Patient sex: M
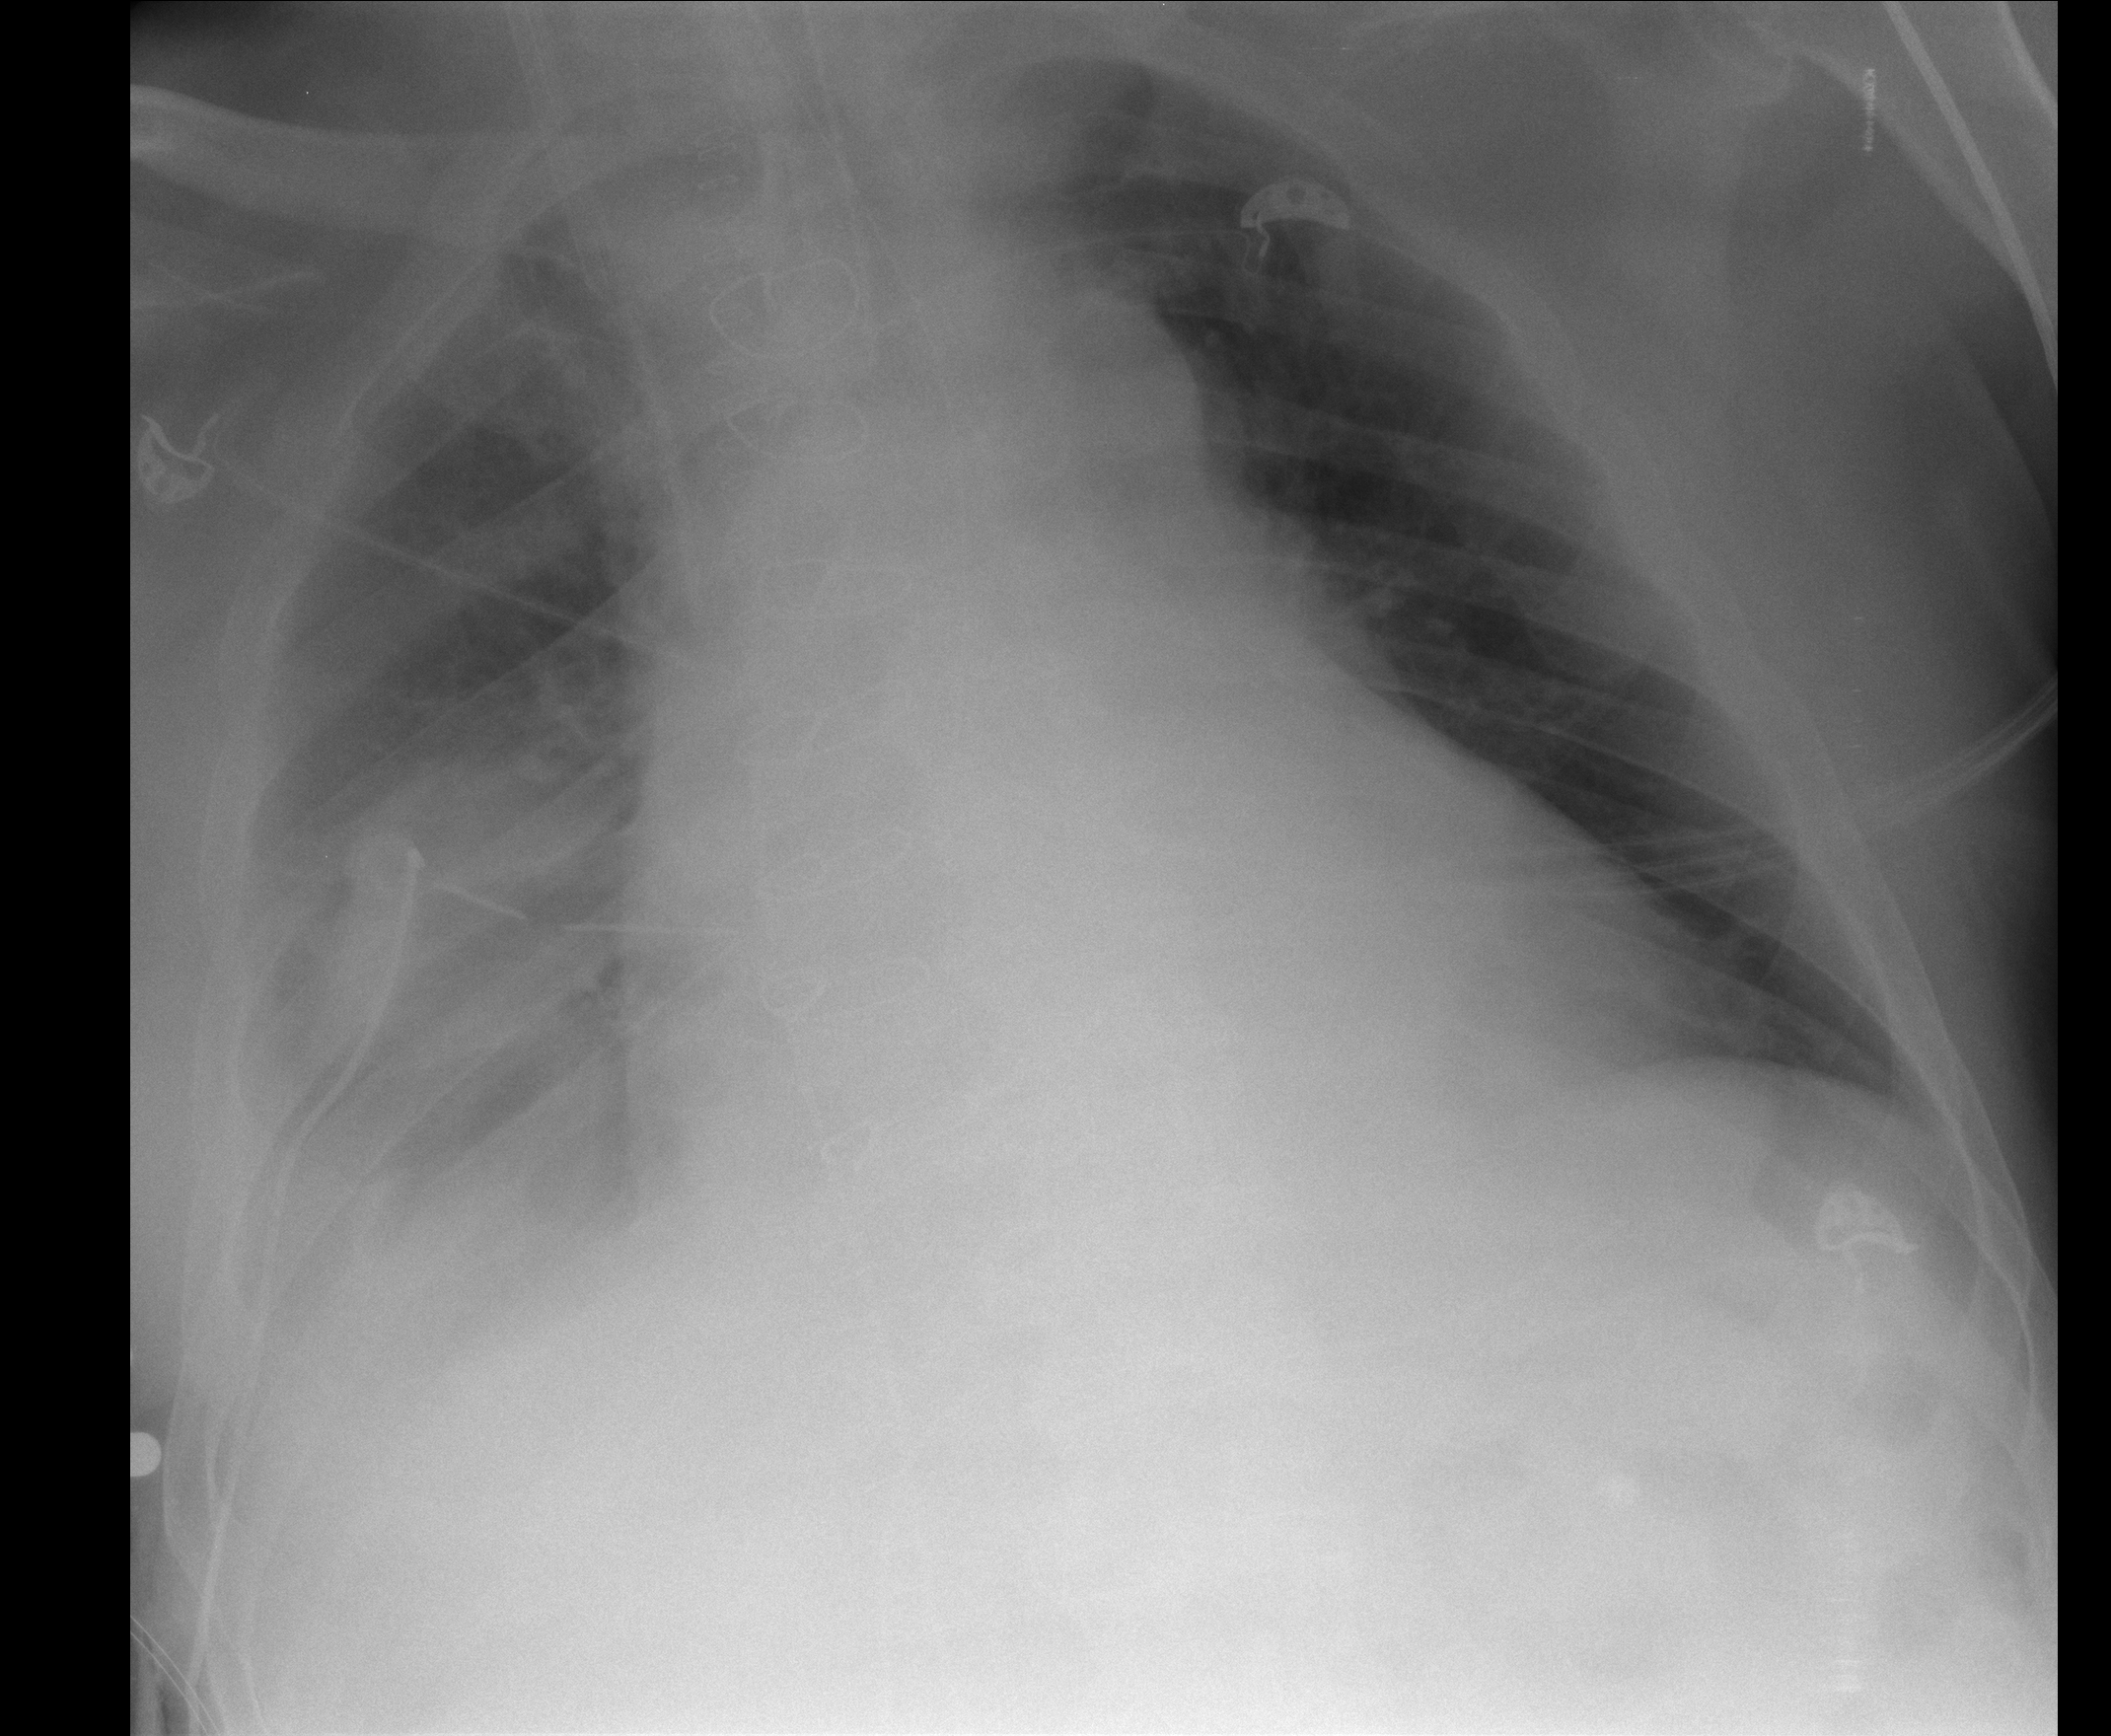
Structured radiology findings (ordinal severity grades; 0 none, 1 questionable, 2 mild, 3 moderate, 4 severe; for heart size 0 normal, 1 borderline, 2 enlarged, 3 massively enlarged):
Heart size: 2
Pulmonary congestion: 0
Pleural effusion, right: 3
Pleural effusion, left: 0
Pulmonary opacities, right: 0
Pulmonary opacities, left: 0
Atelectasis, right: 2
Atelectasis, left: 0